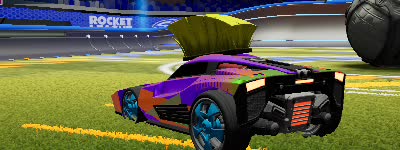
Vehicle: breakout